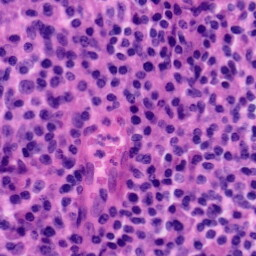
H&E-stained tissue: Tonsil